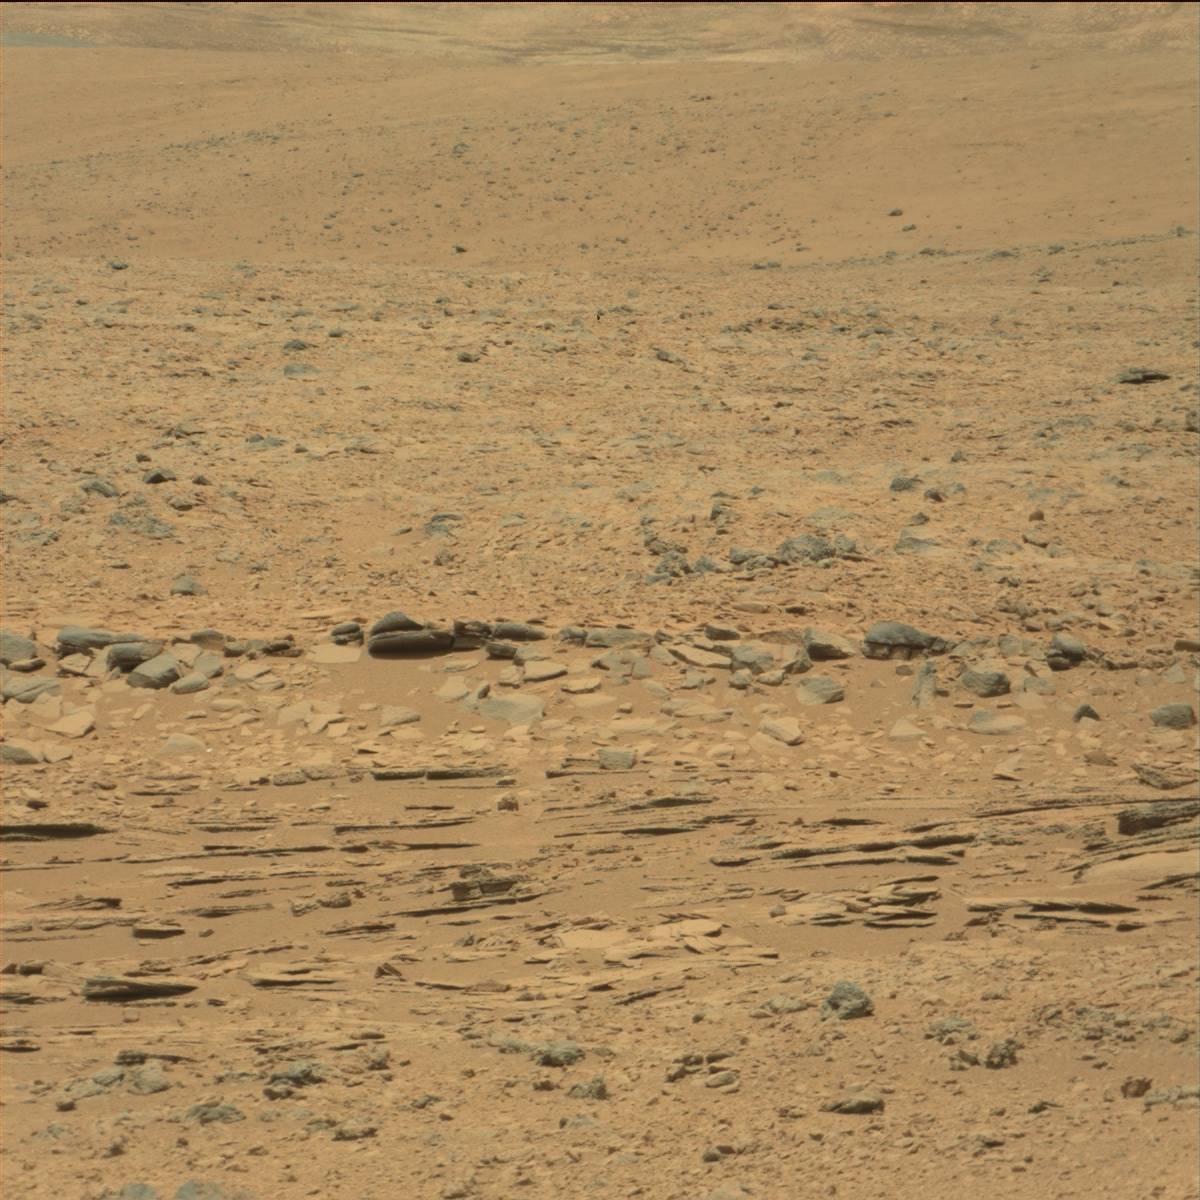
Terrain classes present: Bedrock, Rock, Sand / Soil